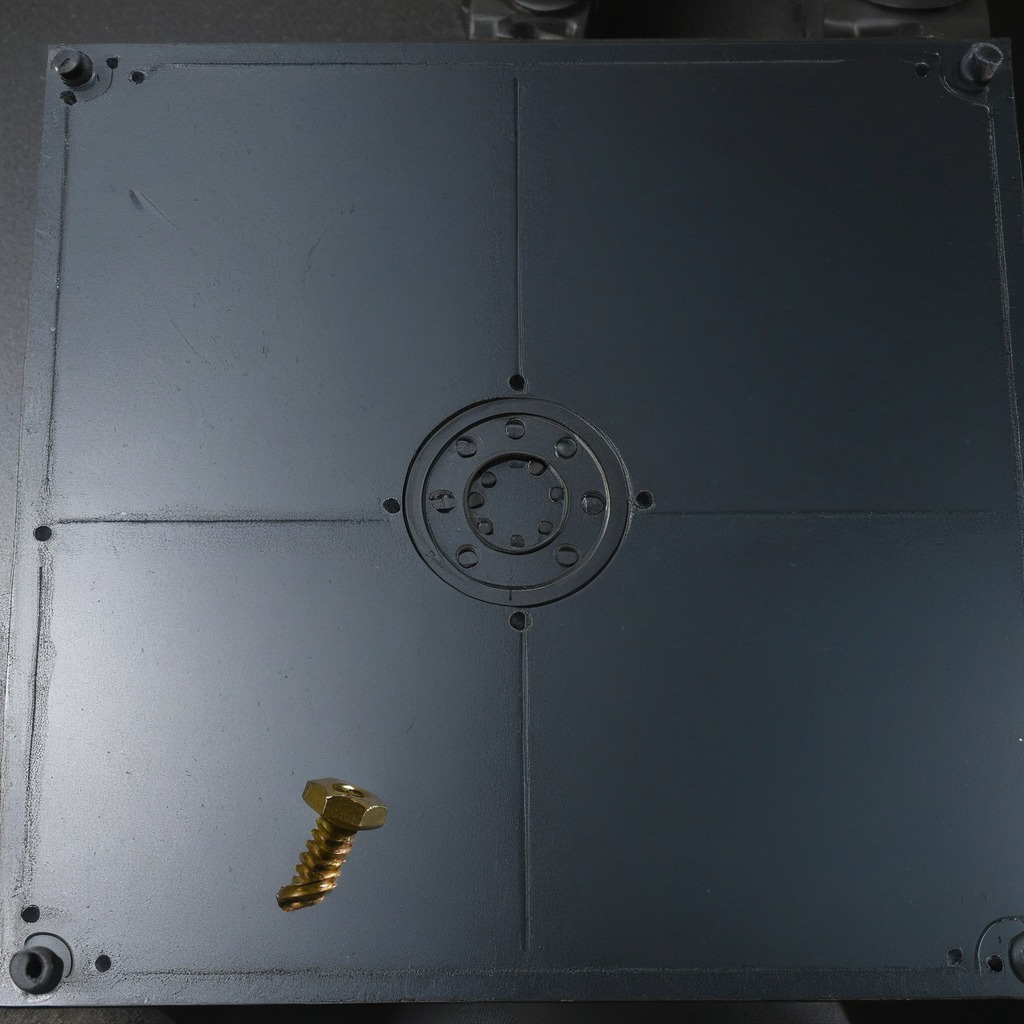
A metal screw lies on the cold steel table in a mining workshop.